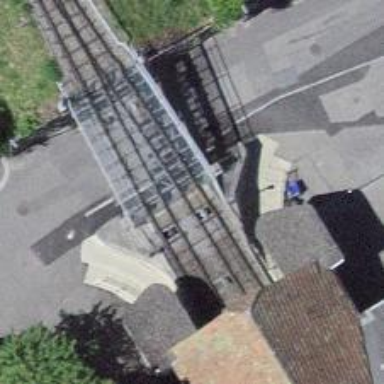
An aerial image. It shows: Funicular railway bridge with one track.